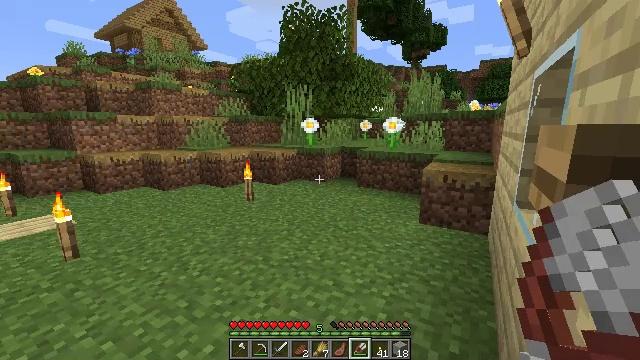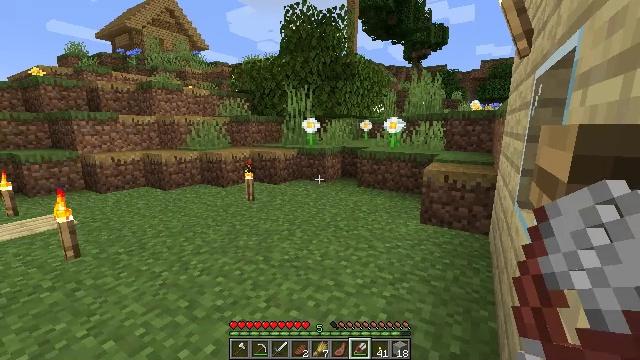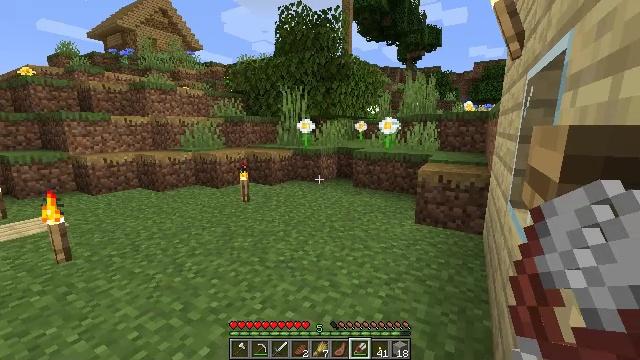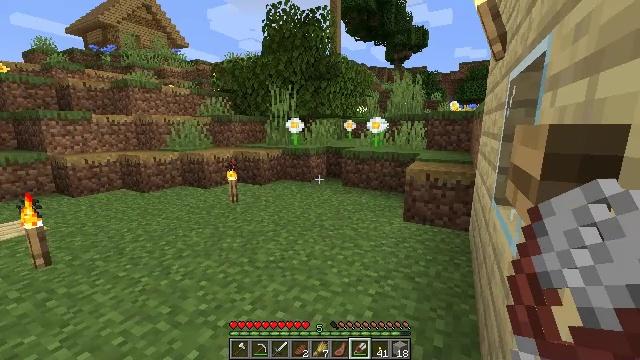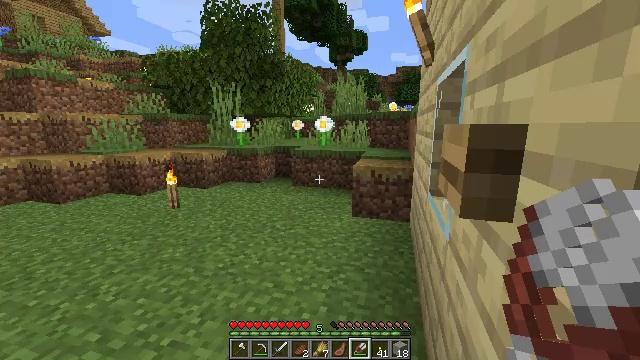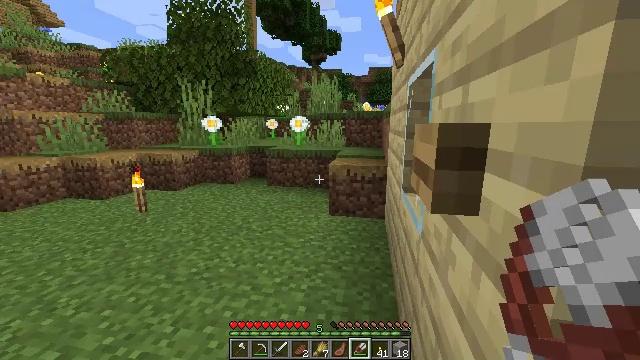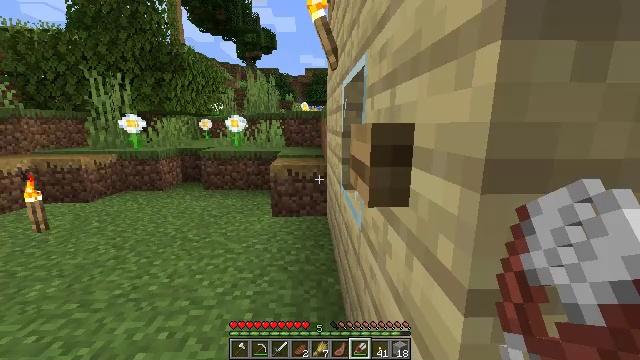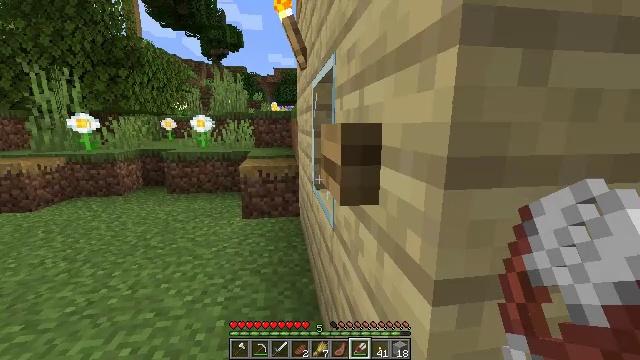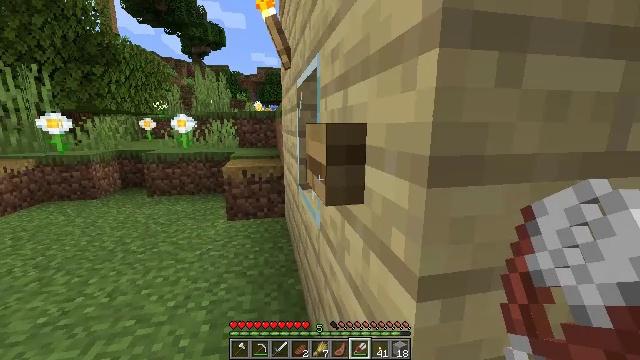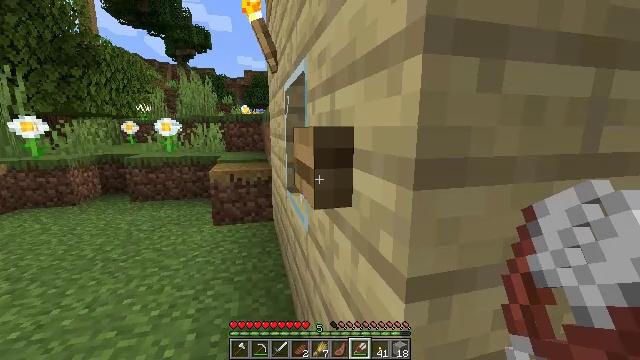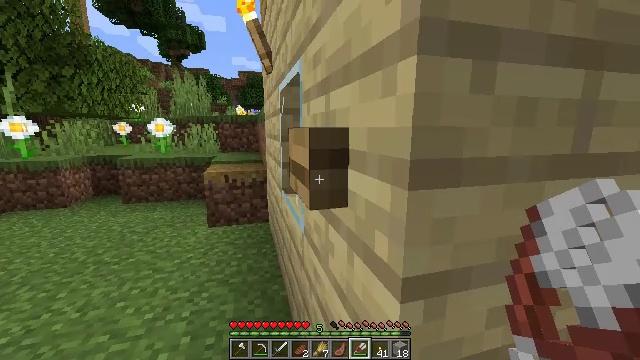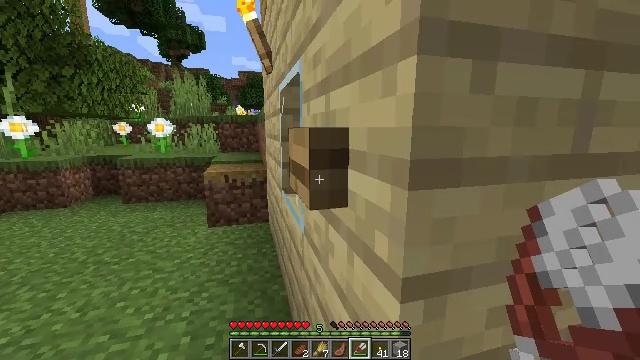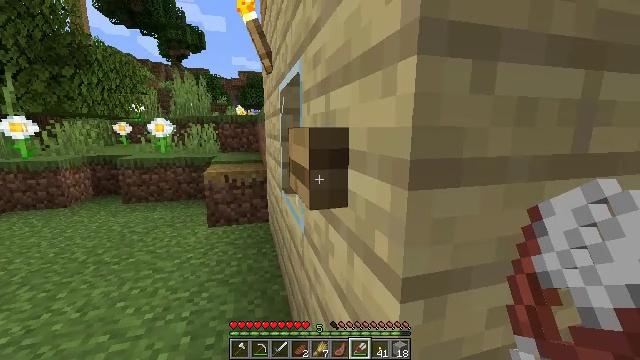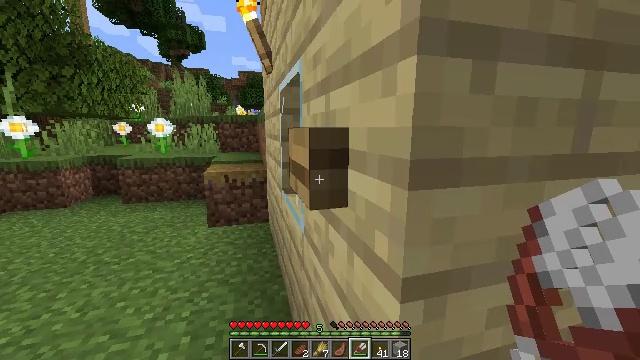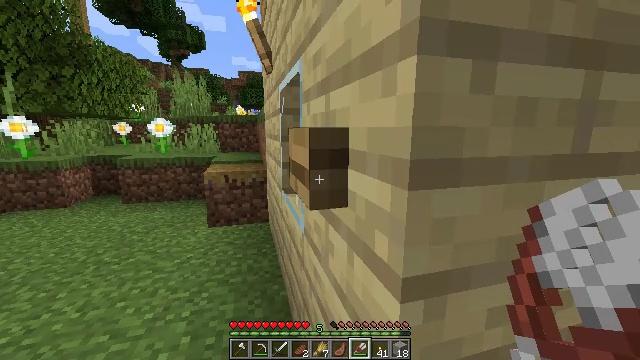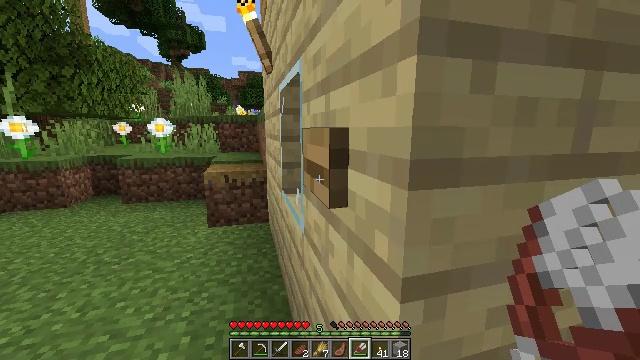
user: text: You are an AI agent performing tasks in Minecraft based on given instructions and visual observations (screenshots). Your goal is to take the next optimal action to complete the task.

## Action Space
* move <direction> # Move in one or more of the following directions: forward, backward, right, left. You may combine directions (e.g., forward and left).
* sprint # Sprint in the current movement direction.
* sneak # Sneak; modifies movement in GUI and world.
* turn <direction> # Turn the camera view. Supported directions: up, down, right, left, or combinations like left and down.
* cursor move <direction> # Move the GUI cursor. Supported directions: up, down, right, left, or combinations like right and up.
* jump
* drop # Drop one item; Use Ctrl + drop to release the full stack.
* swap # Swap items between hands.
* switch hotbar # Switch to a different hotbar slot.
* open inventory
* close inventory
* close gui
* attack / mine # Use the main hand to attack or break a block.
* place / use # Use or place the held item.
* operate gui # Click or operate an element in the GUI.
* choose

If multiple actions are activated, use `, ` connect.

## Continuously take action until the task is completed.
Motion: motion action
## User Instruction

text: Combine wool and wooden planks to make a gray bed.
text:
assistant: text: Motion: no_op
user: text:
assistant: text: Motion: turn right
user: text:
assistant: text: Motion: turn right
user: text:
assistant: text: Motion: turn right
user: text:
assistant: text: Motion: turn right
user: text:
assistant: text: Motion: turn right
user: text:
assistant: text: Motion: turn right
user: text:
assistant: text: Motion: turn right
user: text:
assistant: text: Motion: turn right
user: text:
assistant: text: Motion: turn right
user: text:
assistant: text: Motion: no_op
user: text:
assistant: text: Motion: no_op
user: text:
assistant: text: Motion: no_op
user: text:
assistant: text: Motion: no_op
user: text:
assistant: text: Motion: use / place
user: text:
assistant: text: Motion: use / place
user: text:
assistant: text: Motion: use / place
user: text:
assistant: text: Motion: turn right
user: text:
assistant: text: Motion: turn right and down
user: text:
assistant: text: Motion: move forward, turn right and down
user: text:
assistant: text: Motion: move forward, turn right
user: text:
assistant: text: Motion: move forward, turn right
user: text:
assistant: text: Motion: move forward, turn right
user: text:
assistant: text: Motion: move forward
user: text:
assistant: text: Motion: move forward, turn right
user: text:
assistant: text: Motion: move forward, turn right
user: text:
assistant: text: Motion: move forward
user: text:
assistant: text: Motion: move forward
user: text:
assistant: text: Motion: move forward
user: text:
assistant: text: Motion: move forward